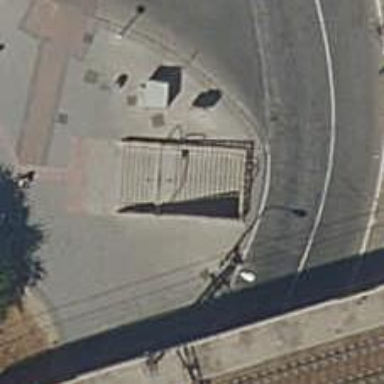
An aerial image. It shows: Subway entrance for railway system.